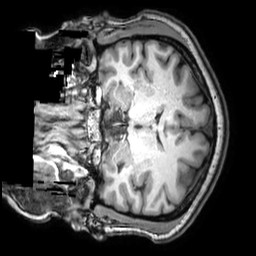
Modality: T1w
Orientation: coronal
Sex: male
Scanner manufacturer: philips
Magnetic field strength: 3 T
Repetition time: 0.008156 s
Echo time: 0.00374 s